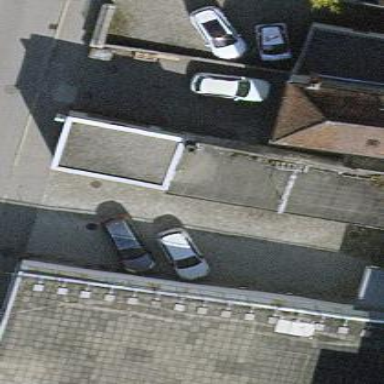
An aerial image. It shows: Flat roof retail building.